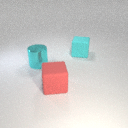
large red rubber cube in front of large cyan metal cylinder